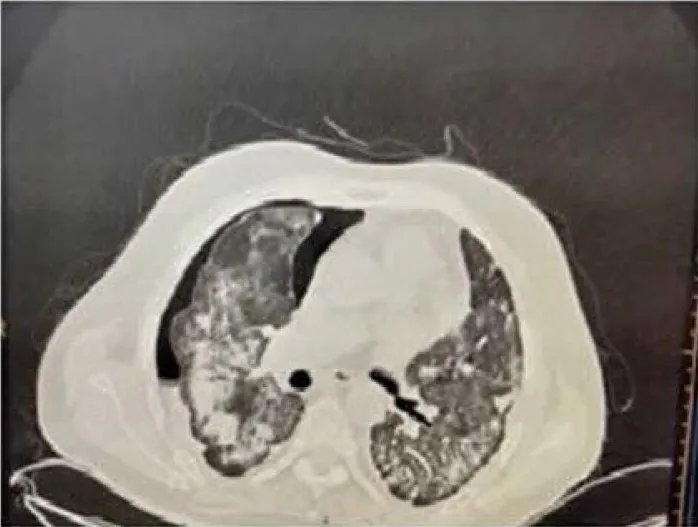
CASE 4: Right pneumomediastinum with pneumothorax.
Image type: radiology (ct)